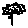
Label: flower